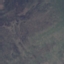
Land use / land cover: HerbaceousVegetation